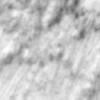
Label: no_change